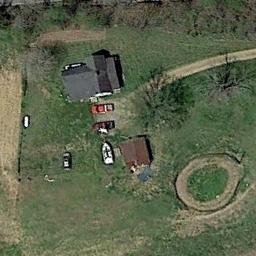
Label: residential